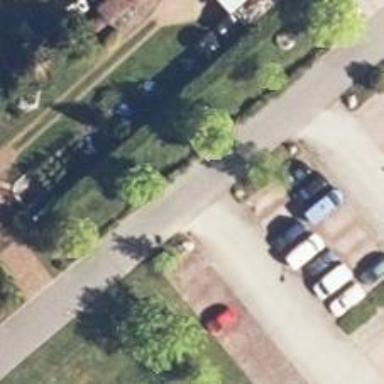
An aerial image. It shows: Parking aisle designated as service road.